Question: It is my first post on Stack so I'm sorry in advance for my clumsiness. Please let me know if I can improve my question anyway.
(in a long term):
I try to manipulate my Unity3d presentation with a laser pointer using OpenCV fo Unity.
I believe one picture is worth more than a thousand words, so this should tell the most:

I try to make a simple 4-point calibration (projection) from camera view (some kind of trapezium) into plane space.
I thought it will be something very basic and easy, but I have no experience with OpenCV and I can't make it work.
I made a much less complicated example, without any laser detection and all other stuff. Only 4-points trapezium that I try to reproject into the plane space.
Link to the whole sample project: <URL>
The core script from my example:
'''
using OpenCVForUnity;
using System.Collections;
using System.Collections.Generic;
using UnityEngine;
using UnityEngine.UI;
using System;
public class TestCalib : MonoBehaviour
{
public RawImage displayDummy;
public RectTransform[] handlers;
public RectTransform dummyCross;
public RectTransform dummyResult;
public Vector2 webcamSize = new Vector2(640, 480);
public Vector2 objectSize = new Vector2(1024, 768);
private Texture2D texture;
Mat cameraMatrix;
MatOfDouble distCoeffs;
MatOfPoint3f objectPoints;
MatOfPoint2f imagePoints;
Mat rvec;
Mat tvec;
Mat rotationMatrix;
Mat imgMat;
void Start()
{
texture = new Texture2D((int)webcamSize.x, (int)webcamSize.y, TextureFormat.RGB24, false);
if (displayDummy) displayDummy.texture = texture;
imgMat = new Mat(texture.height, texture.width, CvType.CV_8UC3);
}
void Update()
{
imgMat = new Mat(texture.height, texture.width, CvType.CV_8UC3);
Test();
DrawImagePoints();
Utils.matToTexture2D(imgMat, texture);
}
void DrawImagePoints()
{
Point[] pointsArray = imagePoints.toArray();
for (int i = 0; i < pointsArray.Length; i++)
{
Point p0 = pointsArray[i];
int j = (i < pointsArray.Length - 1) ? i + 1 : 0;
Point p1 = pointsArray[j];
Imgproc.circle(imgMat, p0, 5, new Scalar(0, 255, 0, 150), 1);
Imgproc.line(imgMat, p0, p1, new Scalar(255, 255, 0, 150), 1);
}
}
private void DrawResults(MatOfPoint2f resultPoints)
{
Point[] pointsArray = resultPoints.toArray();
for (int i = 0; i < pointsArray.Length; i++)
{
Point p = pointsArray[i];
Imgproc.circle(imgMat, p, 5, new Scalar(255, 155, 0, 150), 1);
}
}
public void Test()
{
float w2 = objectSize.x / 2F;
float h2 = objectSize.y / 2F;
/*
objectPoints = new MatOfPoint3f(
new Point3(-w2, -h2, 0),
new Point3(w2, -h2, 0),
new Point3(-w2, h2, 0),
new Point3(w2, h2, 0)
);
*/
objectPoints = new MatOfPoint3f(
new Point3(0, 0, 0),
new Point3(objectSize.x, 0, 0),
new Point3(objectSize.x, objectSize.y, 0),
new Point3(0, objectSize.y, 0)
);
imagePoints = GetImagePointsFromHandlers();
rvec = new Mat(1, 3, CvType.CV_64FC1);
tvec = new Mat(1, 3, CvType.CV_64FC1);
rotationMatrix = new Mat(3, 3, CvType.CV_64FC1);
double fx = webcamSize.x / objectSize.x;
double fy = webcamSize.y / objectSize.y;
double cx = 0; // webcamSize.x / 2.0f;
double cy = 0; // webcamSize.y / 2.0f;
cameraMatrix = new Mat(3, 3, CvType.CV_64FC1);
cameraMatrix.put(0, 0, fx);
cameraMatrix.put(0, 1, 0);
cameraMatrix.put(0, 2, cx);
cameraMatrix.put(1, 0, 0);
cameraMatrix.put(1, 1, fy);
cameraMatrix.put(1, 2, cy);
cameraMatrix.put(2, 0, 0);
cameraMatrix.put(2, 1, 0);
cameraMatrix.put(2, 2, 1.0f);
distCoeffs = new MatOfDouble(0, 0, 0, 0);
Calib3d.solvePnP(objectPoints, imagePoints, cameraMatrix, distCoeffs, rvec, tvec);
Mat uv = new Mat(3, 1, CvType.CV_64FC1);
uv.put(0, 0, dummyCross.anchoredPosition.x);
uv.put(1, 0, dummyCross.anchoredPosition.y);
uv.put(2, 0, 0);
Calib3d.Rodrigues(rvec, rotationMatrix);
Mat P = rotationMatrix.inv() * (cameraMatrix.inv() * uv - tvec);
Vector2 v = new Vector2((float)P.get(0, 0)[0], (float)P.get(1, 0)[0]);
dummyResult.anchoredPosition = v;
}
private MatOfPoint2f GetImagePointsFromHandlers()
{
MatOfPoint2f m = new MatOfPoint2f();
List<Point> points = new List<Point>();
foreach (RectTransform handler in handlers)
{
Point p = new Point(handler.anchoredPosition.x, handler.anchoredPosition.y);
points.Add(p);
}
m.fromList(points);
return m;
}
}
'''
Thanks in advance for any help.
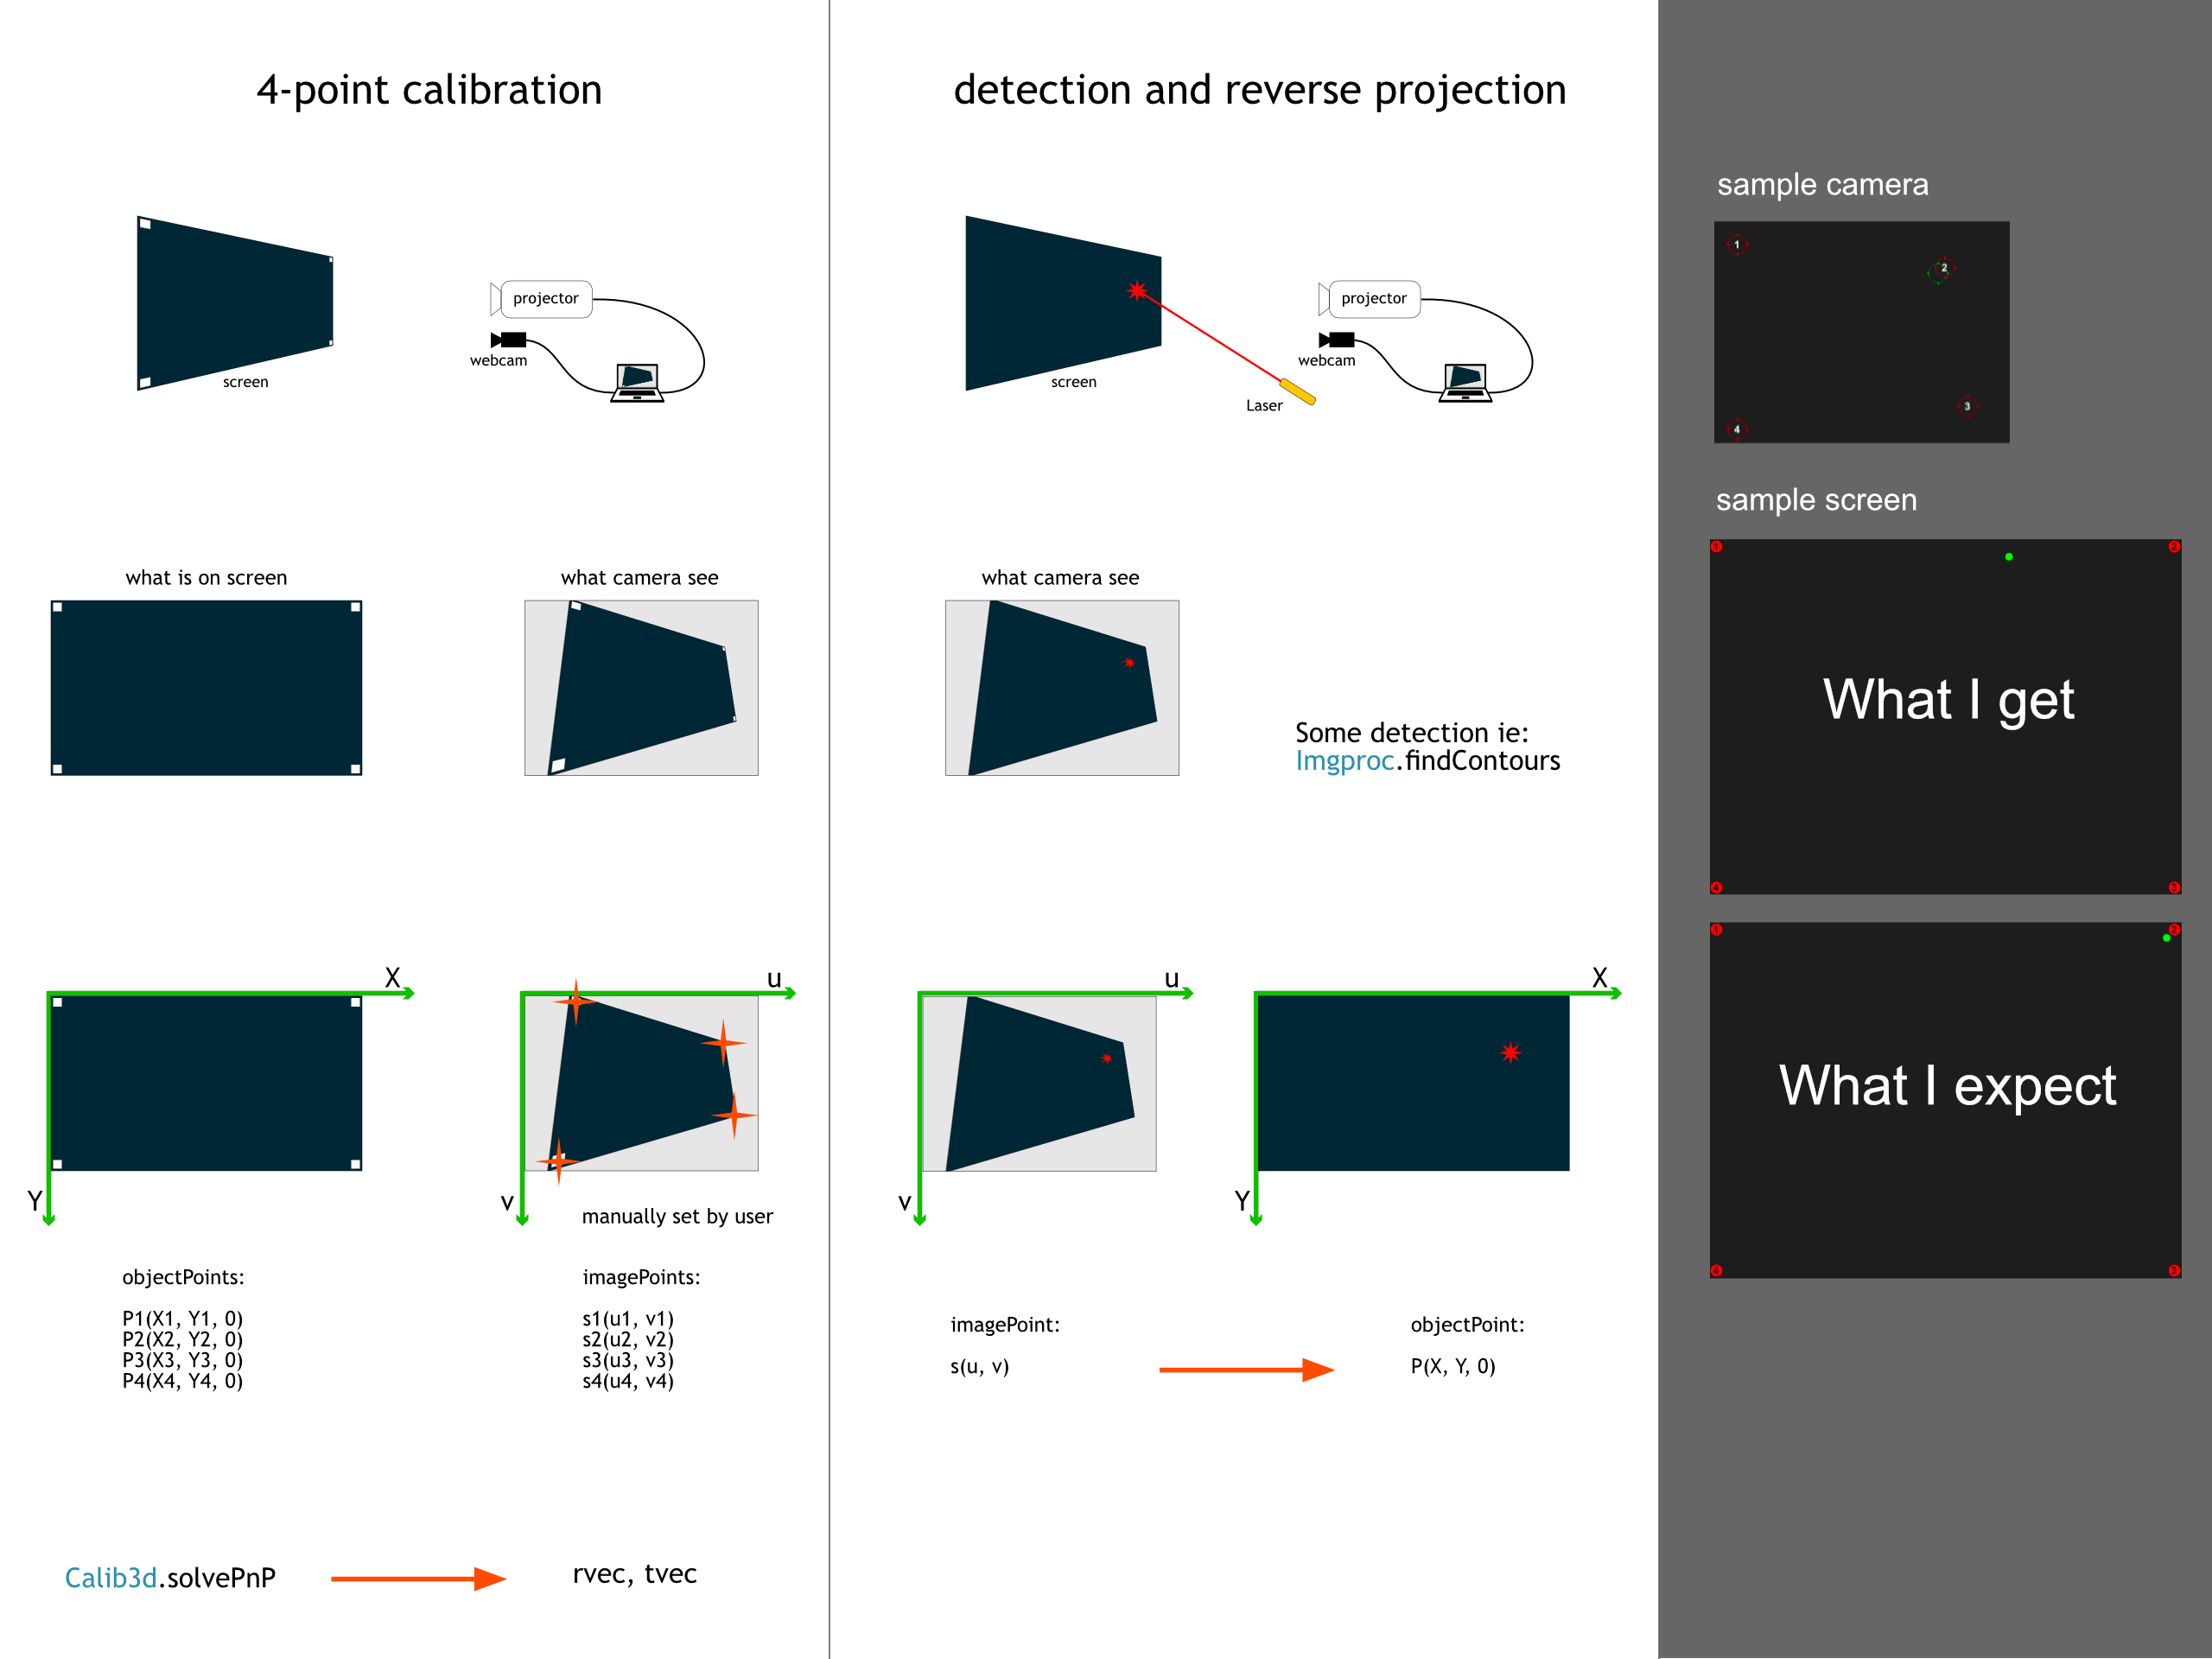
Answer: This question is not opencv specific but heavily math-based and more often seen in the realm of computer graphics. What you are looking for is called a <URL>.
A Projective Transformation takes a set of coordinates and projects them onto something. In your case you want to project a 2D point in the camera view to a 2D point on a flat plane.
So we want a projection transform for 2D-Space. To perform a projection transform we need to find the projection matrix for the transformation we want to apply. In this case we need a matrix that expresses the projective deformation of the camera in relation to a flat plane.
To work with projections we first need to convert our points into <URL>'. And we will do that with all our five available points.
Now we start with the actual math. First some definitions: The camera's point of view and respective coordinates shall be the 'camera space', coordinates in relation to a flat plane are in 'flat space'. Let 'c1' to 'c4' be the corner points of the plane in relation to camera space as homogeneous vectors. Let 'p' be the point that we have found in camera space and 'p'' the point we want to find in flat space, both as homogeneous vectors again.
Mathematically speaking, we are looking for a Matrix 'C' that will allow us to calculate 'p'' by giving it 'p'.
'''
p' = C * p
'''
Now we obviously need to find 'C'. To find a projection matrix for two dimensional space, we need four points (how convenient..) I will assume that 'c1' will go to '(0,0)', 'c2' will go to '(0,1)', 'c3' to '(1,0)' and 'c4' to '(1,1)'. You need to solve two matrix equations using e.g. the gaussian row elimination or an LR Decomposition algorithm. OpenCV should contain functions to do those tasks for you, but be aware of matrix conditioning and their impact on a usable solution.
Now back to the matrices. You need to calculate two basis change matrices as they are called. They are used to change the frame of reference of your coordinates (exactly what we want to do). The first matrix will transform our coordinates to three dimensional basis vectors and the second one will transform our 2D plane into three dimensional basis vectors.
For the coordinate one you'll need to calculate 'l', 'm' and 'r' in the following equation:
'''
c1.x c2.x c3.x l c4.x
c1.y c2.y c3.y * m = c4.y
1 1 1 r 1
'''
this will lead you to your first Matrix, 'A'
'''
l*c1.x m*c2.x r*c3.x
A = l*c1.y m*c2.y r*c3.y
l m r
'''
A will now map the points 'c1' to 'c4' to the basis coordinates '(1,0,0)', '(0,1,0)', '(0,0,1)' and '(1,1,1)'. We do the same thing for our plane now. First solve
'''
0 0 1 l 1
0 1 0 * m = 1
1 1 1 r 1
'''
and get 'B'
'''
0 0 r
B = 0 m 0
l m r
'''
'A' and 'B' will now map from those three dimensional basis vectors into your respective spaces. But that is not quite what we want. We want 'camera space -> basis -> flat space', so only matrix 'B' manipulates in the right direction. But that is easily fixable by inverting 'A'. That will give us matrix 'C = B * A-1' (watch the order of 'B' and 'A-1' it is not interchangeable). This leaves us with a formula to calculate 'p'' out of 'p'.
'''
p' = C * p
p' = B * A-1 * p
'''
Read it from left to right like: take p, transform p from camera space into basis vectors and transform those into flat space.
If you remember correctly, 'p'' still has three components, so we need to dehomogenize 'p'' first before we can use it. This will yield
'''
x' = p'.x / p'.z
y' = p'.y / p'.z
'''
and viola we have successfully transformed a laser point from a camera view onto a flat piece of paper. Totally not overly complicated or so...